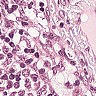
Metastatic tissue present: no